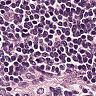
Metastatic tissue present: no